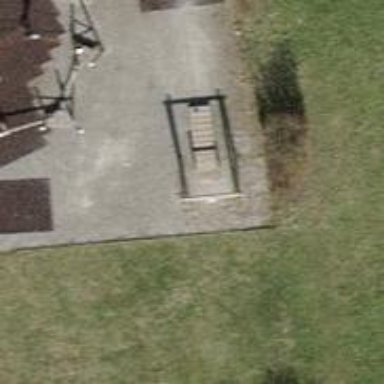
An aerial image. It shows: Playground featuring zipwire.